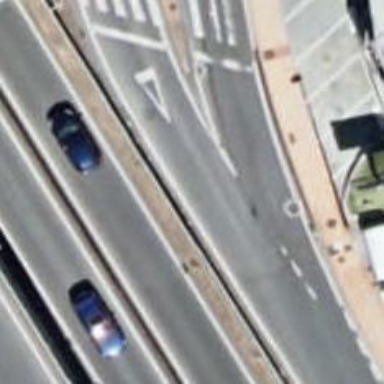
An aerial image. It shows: Secondary link road with asphalt surface.